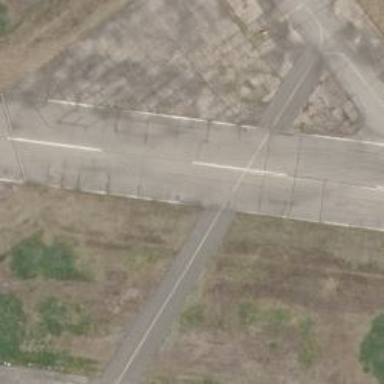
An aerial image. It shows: View of runway in airport.